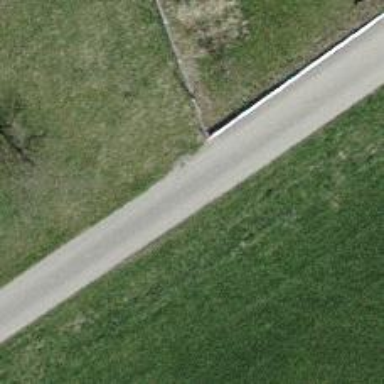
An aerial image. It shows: Asphalt track with grade1 surface.